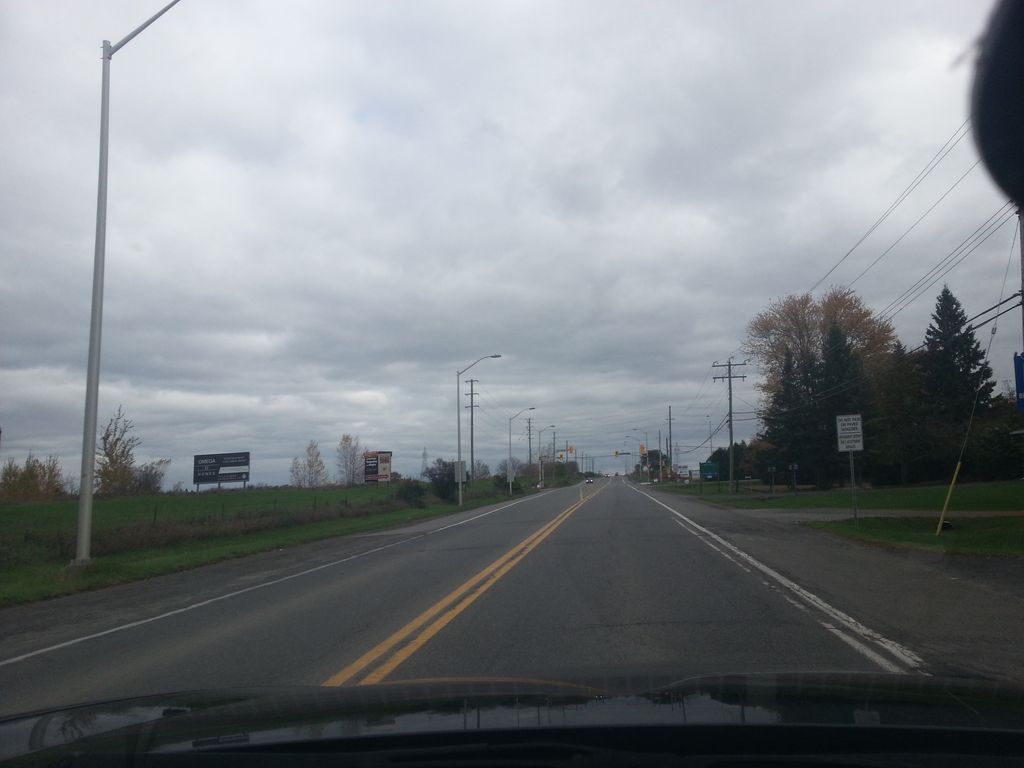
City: ottawa-gatineau